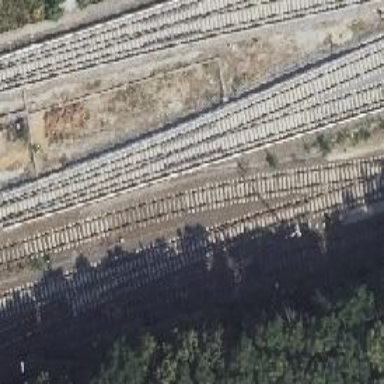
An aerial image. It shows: Railway track.